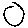
Label: circle